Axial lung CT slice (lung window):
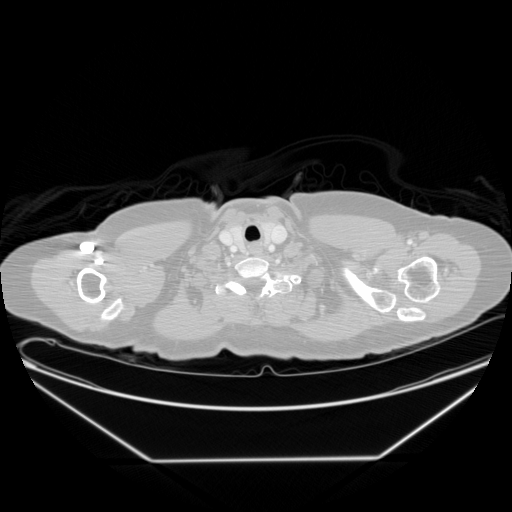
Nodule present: no